Question: I have the sample DataTable working on my test server. However, for some reason the Bootstrap pagination is not rendering properly.

This is not the Bootstrap styling. Here is the code:
'''
<!DOCTYPE html>
<html>
<head>
<script src='https://ajax.googleapis.com/ajax/libs/jquery/2.2.4/jquery.min.js'></script>
<script src='https://maxcdn.bootstrapcdn.com/bootstrap/3.3.6/js/bootstrap.min.js'></script>
<link href='https://maxcdn.bootstrapcdn.com/bootstrap/3.3.6/css/bootstrap.min.css' rel='stylesheet'>
<link rel="stylesheet" href="https://cdn.datatables.net/1.10.12/css/dataTables.bootstrap.min.css">
<script src="https://cdn.datatables.net/1.10.12/js/dataTables.bootstrap.min.js" charset="utf-8"></script>
<script src="https://cdn.datatables.net/1.10.12/js/jquery.dataTables.min.js" charset="utf-8"></script>
</head>
<body>
<table id="example" class="table display" cellspacing="0" width="100%">
<thead>
<tr>
<th>Name</th>
<th>Position</th>
<th>Office</th>
<th>Age</th>
<th>Start date</th>
<th>Salary</th>
</tr>
</thead>
...
<script>
$(document).ready(function(){
$("#example").DataTable({
// "sPaginationType": "bootstrap",
});
});
</script>
'''
How can the standard Bootstrap styling be rendered in this example?
Table markup:
'''
<table id="example" class="table display" cellspacing="0" width="100%">
<thead>
<tr>
<th>User ID</th>
<th>Name</th>
<th>Company name</th>
<th>Joining date</th>
<th>Plan</th>
<th>Commission</th>
</tr>
</thead>
<tbody>
<tr>
<td>Tiger Nixon</td>
<td>System Architect</td>
<td>Edinburgh</td>
<td>61</td>
<td>2011/04/25</td>
<td>$320,800</td>
</tr>
<tr>
<td>Garrett Winters</td>
<td>Accountant</td>
<td>Tokyo</td>
<td>63</td>
<td>2011/07/25</td>
<td>$170,750</td>
</tr>
<tr>
<td>Ashton Cox</td>
<td>Junior Technical Author</td>
<td>San Francisco</td>
<td>66</td>
<td>2009/01/12</td>
<td>$86,000</td>
</tr>
<tr>
<td>Cedric Kelly</td>
<td>Senior Javascript Developer</td>
<td>Edinburgh</td>
<td>22</td>
<td>2012/03/29</td>
<td>$433,060</td>
</tr>
<tr>
<td>Airi Satou</td>
<td>Accountant</td>
<td>Tokyo</td>
<td>33</td>
<td>2008/11/28</td>
<td>$162,700</td>
</tr>
<tr>
<td>Brielle Williamson</td>
<td>Integration Specialist</td>
<td>New York</td>
<td>61</td>
<td>2012/12/02</td>
<td>$372,000</td>
</tr>
<tr>
<td>Herrod Chandler</td>
<td>Sales Assistant</td>
<td>San Francisco</td>
<td>59</td>
<td>2012/08/06</td>
<td>$137,500</td>
</tr>
<tr>
<td>Rhona Davidson</td>
<td>Integration Specialist</td>
<td>Tokyo</td>
<td>55</td>
<td>2010/10/14</td>
<td>$327,900</td>
</tr>
<tr>
<td>Colleen Hurst</td>
<td>Javascript Developer</td>
<td>San Francisco</td>
<td>39</td>
<td>2009/09/15</td>
<td>$205,500</td>
</tr>
<tr>
<td>Sonya Frost</td>
<td>Software Engineer</td>
<td>Edinburgh</td>
<td>23</td>
<td>2008/12/13</td>
<td>$103,600</td>
</tr>
<tr>
<td>Jena Gaines</td>
<td>Office Manager</td>
<td>London</td>
<td>30</td>
<td>2008/12/19</td>
<td>$90,560</td>
</tr>
<tr>
<td>Quinn Flynn</td>
<td>Support Lead</td>
<td>Edinburgh</td>
<td>22</td>
<td>2013/03/03</td>
<td>$342,000</td>
</tr>
<tr>
<td>Charde Marshall</td>
<td>Regional Director</td>
<td>San Francisco</td>
<td>36</td>
<td>2008/10/16</td>
<td>$470,600</td>
</tr>
<tr>
<td>Haley Kennedy</td>
<td>Senior Marketing Designer</td>
<td>London</td>
<td>43</td>
<td>2012/12/18</td>
<td>$313,500</td>
</tr>
<tr>
<td>Tatyana Fitzpatrick</td>
<td>Regional Director</td>
<td>London</td>
<td>19</td>
<td>2010/03/17</td>
<td>$385,750</td>
</tr>
<tr>
<td>Michael Silva</td>
<td>Marketing Designer</td>
<td>London</td>
<td>66</td>
<td>2012/11/27</td>
<td>$198,500</td>
</tr>
<tr>
<td>Paul Byrd</td>
<td>Chief Financial Officer (CFO)</td>
<td>New York</td>
<td>64</td>
<td>2010/06/09</td>
<td>$725,000</td>
</tr>
<tr>
<td>Gloria Little</td>
<td>Systems Administrator</td>
<td>New York</td>
<td>59</td>
<td>2009/04/10</td>
<td>$237,500</td>
</tr>
<tr>
<td>Bradley Greer</td>
<td>Software Engineer</td>
<td>London</td>
<td>41</td>
<td>2012/10/13</td>
<td>$132,000</td>
</tr>
<tr>
<td>Dai Rios</td>
<td>Personnel Lead</td>
<td>Edinburgh</td>
<td>35</td>
<td>2012/09/26</td>
<td>$217,500</td>
</tr>
<tr>
<td>Jenette Caldwell</td>
<td>Development Lead</td>
<td>New York</td>
<td>30</td>
<td>2011/09/03</td>
<td>$345,000</td>
</tr>
<tr>
<td>Yuri Berry</td>
<td>Chief Marketing Officer (CMO)</td>
<td>New York</td>
<td>40</td>
<td>2009/06/25</td>
<td>$675,000</td>
</tr>
<tr>
<td>Caesar Vance</td>
<td>Pre-Sales Support</td>
<td>New York</td>
<td>21</td>
<td>2011/12/12</td>
<td>$106,450</td>
</tr>
<tr>
<td>Doris Wilder</td>
<td>Sales Assistant</td>
<td>Sidney</td>
<td>23</td>
<td>2010/09/20</td>
<td>$85,600</td>
</tr>
<tr>
<td>Angelica Ramos</td>
<td>Chief Executive Officer (CEO)</td>
<td>London</td>
<td>47</td>
<td>2009/10/09</td>
<td>$1,200,000</td>
</tr>
<tr>
<td>Gavin Joyce</td>
<td>Developer</td>
<td>Edinburgh</td>
<td>42</td>
<td>2010/12/22</td>
<td>$92,575</td>
</tr>
<tr>
<td>Jennifer Chang</td>
<td>Regional Director</td>
<td>Singapore</td>
<td>28</td>
<td>2010/11/14</td>
<td>$357,650</td>
</tr>
<tr>
<td>Brenden Wagner</td>
<td>Software Engineer</td>
<td>San Francisco</td>
<td>28</td>
<td>2011/06/07</td>
<td>$206,850</td>
</tr>
<tr>
<td>Fiona Green</td>
<td>Chief Operating Officer (COO)</td>
<td>San Francisco</td>
<td>48</td>
<td>2010/03/11</td>
<td>$850,000</td>
</tr>
<tr>
<td>Shou Itou</td>
<td>Regional Marketing</td>
<td>Tokyo</td>
<td>20</td>
<td>2011/08/14</td>
<td>$163,000</td>
</tr>
<tr>
<td>Michelle House</td>
<td>Integration Specialist</td>
<td>Sidney</td>
<td>37</td>
<td>2011/06/02</td>
<td>$95,400</td>
</tr>
<tr>
<td>Suki Burks</td>
<td>Developer</td>
<td>London</td>
<td>53</td>
<td>2009/10/22</td>
<td>$114,500</td>
</tr>
<tr>
<td>Prescott Bartlett</td>
<td>Technical Author</td>
<td>London</td>
<td>27</td>
<td>2011/05/07</td>
<td>$145,000</td>
</tr>
<tr>
<td>Gavin Cortez</td>
<td>Team Leader</td>
<td>San Francisco</td>
<td>22</td>
<td>2008/10/26</td>
<td>$235,500</td>
</tr>
<tr>
<td>Martena Mccray</td>
<td>Post-Sales support</td>
<td>Edinburgh</td>
<td>46</td>
<td>2011/03/09</td>
<td>$324,050</td>
</tr>
<tr>
<td>Unity Butler</td>
<td>Marketing Designer</td>
<td>San Francisco</td>
<td>47</td>
<td>2009/12/09</td>
<td>$85,675</td>
</tr>
<tr>
<td>Howard Hatfield</td>
<td>Office Manager</td>
<td>San Francisco</td>
<td>51</td>
<td>2008/12/16</td>
<td>$164,500</td>
</tr>
<tr>
<td>Hope Fuentes</td>
<td>Secretary</td>
<td>San Francisco</td>
<td>41</td>
<td>2010/02/12</td>
<td>$109,850</td>
</tr>
<tr>
<td>Vivian Harrell</td>
<td>Financial Controller</td>
<td>San Francisco</td>
<td>62</td>
<td>2009/02/14</td>
<td>$452,500</td>
</tr>
<tr>
<td>Timothy Mooney</td>
<td>Office Manager</td>
<td>London</td>
<td>37</td>
<td>2008/12/11</td>
<td>$136,200</td>
</tr>
<tr>
<td>Jackson Bradshaw</td>
<td>Director</td>
<td>New York</td>
<td>65</td>
<td>2008/09/26</td>
<td>$645,750</td>
</tr>
<tr>
<td>Olivia Liang</td>
<td>Support Engineer</td>
<td>Singapore</td>
<td>64</td>
<td>2011/02/03</td>
<td>$234,500</td>
</tr>
<tr>
<td>Bruno Nash</td>
<td>Software Engineer</td>
<td>London</td>
<td>38</td>
<td>2011/05/03</td>
<td>$163,500</td>
</tr>
<tr>
<td>Sakura Yamamoto</td>
<td>Support Engineer</td>
<td>Tokyo</td>
<td>37</td>
<td>2009/08/19</td>
<td>$139,575</td>
</tr>
<tr>
<td>Thor Walton</td>
<td>Developer</td>
<td>New York</td>
<td>61</td>
<td>2013/08/11</td>
<td>$98,540</td>
</tr>
<tr>
<td>Finn Camacho</td>
<td>Support Engineer</td>
<td>San Francisco</td>
<td>47</td>
<td>2009/07/07</td>
<td>$87,500</td>
</tr>
<tr>
<td>Serge Baldwin</td>
<td>Data Coordinator</td>
<td>Singapore</td>
<td>64</td>
<td>2012/04/09</td>
<td>$138,575</td>
</tr>
<tr>
<td>Zenaida Frank</td>
<td>Software Engineer</td>
<td>New York</td>
<td>63</td>
<td>2010/01/04</td>
<td>$125,250</td>
</tr>
<tr>
<td>Zorita Serrano</td>
<td>Software Engineer</td>
<td>San Francisco</td>
<td>56</td>
<td>2012/06/01</td>
<td>$115,000</td>
</tr>
<tr>
<td>Jennifer Acosta</td>
<td>Junior Javascript Developer</td>
<td>Edinburgh</td>
<td>43</td>
<td>2013/02/01</td>
<td>$75,650</td>
</tr>
<tr>
<td>Cara Stevens</td>
<td>Sales Assistant</td>
<td>New York</td>
<td>46</td>
<td>2011/12/06</td>
<td>$145,600</td>
</tr>
<tr>
<td>Hermione Butler</td>
<td>Regional Director</td>
<td>London</td>
<td>47</td>
<td>2011/03/21</td>
<td>$356,250</td>
</tr>
<tr>
<td>Lael Greer</td>
<td>Systems Administrator</td>
<td>London</td>
<td>21</td>
<td>2009/02/27</td>
<td>$103,500</td>
</tr>
<tr>
<td>Jonas Alexander</td>
<td>Developer</td>
<td>San Francisco</td>
<td>30</td>
<td>2010/07/14</td>
<td>$86,500</td>
</tr>
<tr>
<td>Shad Decker</td>
<td>Regional Director</td>
<td>Edinburgh</td>
<td>51</td>
<td>2008/11/13</td>
<td>$183,000</td>
</tr>
<tr>
<td>Michael Bruce</td>
<td>Javascript Developer</td>
<td>Singapore</td>
<td>29</td>
<td>2011/06/27</td>
<td>$183,000</td>
</tr>
<tr>
<td>Donna Snider</td>
<td>Customer Support</td>
<td>New York</td>
<td>27</td>
<td>2011/01/25</td>
<td>$112,000</td>
</tr>
</tbody>
</table>
'''
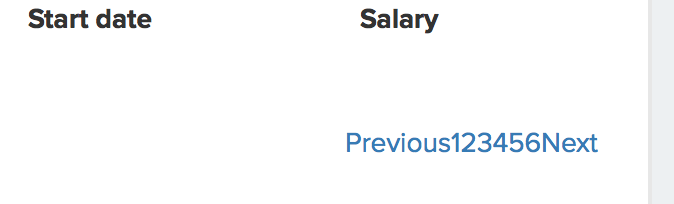
Answer: '''
<script src='https://code.jquery.com/jquery-1.12.3.js'></script>
<script src='https://cdn.datatables.net/1.10.12/js/jquery.dataTables.min.js'></script>
<script src="https://cdn.datatables.net/1.10.12/js/dataTables.bootstrap.min.js" charset="utf-8"></script>
<link rel="stylesheet" href="https://maxcdn.bootstrapcdn.com/bootstrap/3.3.6/css/bootstrap.min.css">
<link rel="stylesheet" href="https://cdn.datatables.net/1.10.12/css/dataTables.bootstrap.min.css">
<link rel="stylesheet" href="https://cdn.datatables.net/responsive/2.1.0/css/responsive.bootstrap.min.css">
'''
for using datatable Just follow this example:
<URL>
'''
<!DOCTYPE html>
<html>
<head>
<script src='https://code.jquery.com/jquery-1.12.3.js'></script>
<script src='https://cdn.datatables.net/1.10.12/js/jquery.dataTables.min.js'></script>
<script src="https://cdn.datatables.net/1.10.12/js/dataTables.bootstrap.min.js" charset="utf-8"></script>
<link rel="stylesheet" href="https://maxcdn.bootstrapcdn.com/bootstrap/3.3.6/css/bootstrap.min.css">
<link rel="stylesheet" href="https://cdn.datatables.net/1.10.12/css/dataTables.bootstrap.min.css">
<link rel="stylesheet" href="https://cdn.datatables.net/responsive/2.1.0/css/responsive.bootstrap.min.css">
<script>
$(document).ready(function(){
$("#example").DataTable({
// "sPaginationType": "bootstrap",
});
});
</script>
</head>
<body>
<table id="example" class="table table-striped table-bordered" cellspacing="0" width="100%">
<thead>
<tr>
<th>User ID</th>
<th>Name</th>
<th>Company name</th>
<th>Joining date</th>
<th>Plan</th>
<th>Commission</th>
</tr>
</thead>
<tbody>
<tr>
<td>Tiger Nixon</td>
<td>System Architect</td>
<td>Edinburgh</td>
<td>61</td>
<td>2011/04/25</td>
<td>$320,800</td>
</tr>
<tr>
<td>Garrett Winters</td>
<td>Accountant</td>
<td>Tokyo</td>
<td>63</td>
<td>2011/07/25</td>
<td>$170,750</td>
</tr>
<tr>
<td>Ashton Cox</td>
<td>Junior Technical Author</td>
<td>San Francisco</td>
<td>66</td>
<td>2009/01/12</td>
<td>$86,000</td>
</tr>
<tr>
<td>Cedric Kelly</td>
<td>Senior Javascript Developer</td>
<td>Edinburgh</td>
<td>22</td>
<td>2012/03/29</td>
<td>$433,060</td>
</tr>
<tr>
<td>Airi Satou</td>
<td>Accountant</td>
<td>Tokyo</td>
<td>33</td>
<td>2008/11/28</td>
<td>$162,700</td>
</tr>
<tr>
<td>Brielle Williamson</td>
<td>Integration Specialist</td>
<td>New York</td>
<td>61</td>
<td>2012/12/02</td>
<td>$372,000</td>
</tr>
<tr>
<td>Herrod Chandler</td>
<td>Sales Assistant</td>
<td>San Francisco</td>
<td>59</td>
<td>2012/08/06</td>
<td>$137,500</td>
</tr>
<tr>
<td>Rhona Davidson</td>
<td>Integration Specialist</td>
<td>Tokyo</td>
<td>55</td>
<td>2010/10/14</td>
<td>$327,900</td>
</tr>
<tr>
<td>Colleen Hurst</td>
<td>Javascript Developer</td>
<td>San Francisco</td>
<td>39</td>
<td>2009/09/15</td>
<td>$205,500</td>
</tr>
<tr>
<td>Sonya Frost</td>
<td>Software Engineer</td>
<td>Edinburgh</td>
<td>23</td>
<td>2008/12/13</td>
<td>$103,600</td>
</tr>
<tr>
<td>Jena Gaines</td>
<td>Office Manager</td>
<td>London</td>
<td>30</td>
<td>2008/12/19</td>
<td>$90,560</td>
</tr>
<tr>
<td>Quinn Flynn</td>
<td>Support Lead</td>
<td>Edinburgh</td>
<td>22</td>
<td>2013/03/03</td>
<td>$342,000</td>
</tr>
<tr>
<td>Charde Marshall</td>
<td>Regional Director</td>
<td>San Francisco</td>
<td>36</td>
<td>2008/10/16</td>
<td>$470,600</td>
</tr>
<tr>
<td>Haley Kennedy</td>
<td>Senior Marketing Designer</td>
<td>London</td>
<td>43</td>
<td>2012/12/18</td>
<td>$313,500</td>
</tr>
<tr>
<td>Tatyana Fitzpatrick</td>
<td>Regional Director</td>
<td>London</td>
<td>19</td>
<td>2010/03/17</td>
<td>$385,750</td>
</tr>
<tr>
<td>Michael Silva</td>
<td>Marketing Designer</td>
<td>London</td>
<td>66</td>
<td>2012/11/27</td>
<td>$198,500</td>
</tr>
<tr>
<td>Paul Byrd</td>
<td>Chief Financial Officer (CFO)</td>
<td>New York</td>
<td>64</td>
<td>2010/06/09</td>
<td>$725,000</td>
</tr>
<tr>
<td>Gloria Little</td>
<td>Systems Administrator</td>
<td>New York</td>
<td>59</td>
<td>2009/04/10</td>
<td>$237,500</td>
</tr>
<tr>
<td>Bradley Greer</td>
<td>Software Engineer</td>
<td>London</td>
<td>41</td>
<td>2012/10/13</td>
<td>$132,000</td>
</tr>
<tr>
<td>Dai Rios</td>
<td>Personnel Lead</td>
<td>Edinburgh</td>
<td>35</td>
<td>2012/09/26</td>
<td>$217,500</td>
</tr>
<tr>
<td>Jenette Caldwell</td>
<td>Development Lead</td>
<td>New York</td>
<td>30</td>
<td>2011/09/03</td>
<td>$345,000</td>
</tr>
<tr>
<td>Yuri Berry</td>
<td>Chief Marketing Officer (CMO)</td>
<td>New York</td>
<td>40</td>
<td>2009/06/25</td>
<td>$675,000</td>
</tr>
<tr>
<td>Caesar Vance</td>
<td>Pre-Sales Support</td>
<td>New York</td>
<td>21</td>
<td>2011/12/12</td>
<td>$106,450</td>
</tr>
<tr>
<td>Doris Wilder</td>
<td>Sales Assistant</td>
<td>Sidney</td>
<td>23</td>
<td>2010/09/20</td>
<td>$85,600</td>
</tr>
<tr>
<td>Angelica Ramos</td>
<td>Chief Executive Officer (CEO)</td>
<td>London</td>
<td>47</td>
<td>2009/10/09</td>
<td>$1,200,000</td>
</tr>
<tr>
<td>Gavin Joyce</td>
<td>Developer</td>
<td>Edinburgh</td>
<td>42</td>
<td>2010/12/22</td>
<td>$92,575</td>
</tr>
<tr>
<td>Jennifer Chang</td>
<td>Regional Director</td>
<td>Singapore</td>
<td>28</td>
<td>2010/11/14</td>
<td>$357,650</td>
</tr>
<tr>
<td>Brenden Wagner</td>
<td>Software Engineer</td>
<td>San Francisco</td>
<td>28</td>
<td>2011/06/07</td>
<td>$206,850</td>
</tr>
<tr>
<td>Fiona Green</td>
<td>Chief Operating Officer (COO)</td>
<td>San Francisco</td>
<td>48</td>
<td>2010/03/11</td>
<td>$850,000</td>
</tr>
<tr>
<td>Shou Itou</td>
<td>Regional Marketing</td>
<td>Tokyo</td>
<td>20</td>
<td>2011/08/14</td>
<td>$163,000</td>
</tr>
<tr>
<td>Michelle House</td>
<td>Integration Specialist</td>
<td>Sidney</td>
<td>37</td>
<td>2011/06/02</td>
<td>$95,400</td>
</tr>
<tr>
<td>Suki Burks</td>
<td>Developer</td>
<td>London</td>
<td>53</td>
<td>2009/10/22</td>
<td>$114,500</td>
</tr>
<tr>
<td>Prescott Bartlett</td>
<td>Technical Author</td>
<td>London</td>
<td>27</td>
<td>2011/05/07</td>
<td>$145,000</td>
</tr>
<tr>
<td>Gavin Cortez</td>
<td>Team Leader</td>
<td>San Francisco</td>
<td>22</td>
<td>2008/10/26</td>
<td>$235,500</td>
</tr>
<tr>
<td>Martena Mccray</td>
<td>Post-Sales support</td>
<td>Edinburgh</td>
<td>46</td>
<td>2011/03/09</td>
<td>$324,050</td>
</tr>
<tr>
<td>Unity Butler</td>
<td>Marketing Designer</td>
<td>San Francisco</td>
<td>47</td>
<td>2009/12/09</td>
<td>$85,675</td>
</tr>
<tr>
<td>Howard Hatfield</td>
<td>Office Manager</td>
<td>San Francisco</td>
<td>51</td>
<td>2008/12/16</td>
<td>$164,500</td>
</tr>
<tr>
<td>Hope Fuentes</td>
<td>Secretary</td>
<td>San Francisco</td>
<td>41</td>
<td>2010/02/12</td>
<td>$109,850</td>
</tr>
<tr>
<td>Vivian Harrell</td>
<td>Financial Controller</td>
<td>San Francisco</td>
<td>62</td>
<td>2009/02/14</td>
<td>$452,500</td>
</tr>
<tr>
<td>Timothy Mooney</td>
<td>Office Manager</td>
<td>London</td>
<td>37</td>
<td>2008/12/11</td>
<td>$136,200</td>
</tr>
<tr>
<td>Jackson Bradshaw</td>
<td>Director</td>
<td>New York</td>
<td>65</td>
<td>2008/09/26</td>
<td>$645,750</td>
</tr>
<tr>
<td>Olivia Liang</td>
<td>Support Engineer</td>
<td>Singapore</td>
<td>64</td>
<td>2011/02/03</td>
<td>$234,500</td>
</tr>
<tr>
<td>Bruno Nash</td>
<td>Software Engineer</td>
<td>London</td>
<td>38</td>
<td>2011/05/03</td>
<td>$163,500</td>
</tr>
<tr>
<td>Sakura Yamamoto</td>
<td>Support Engineer</td>
<td>Tokyo</td>
<td>37</td>
<td>2009/08/19</td>
<td>$139,575</td>
</tr>
<tr>
<td>Thor Walton</td>
<td>Developer</td>
<td>New York</td>
<td>61</td>
<td>2013/08/11</td>
<td>$98,540</td>
</tr>
<tr>
<td>Finn Camacho</td>
<td>Support Engineer</td>
<td>San Francisco</td>
<td>47</td>
<td>2009/07/07</td>
<td>$87,500</td>
</tr>
<tr>
<td>Serge Baldwin</td>
<td>Data Coordinator</td>
<td>Singapore</td>
<td>64</td>
<td>2012/04/09</td>
<td>$138,575</td>
</tr>
<tr>
<td>Zenaida Frank</td>
<td>Software Engineer</td>
<td>New York</td>
<td>63</td>
<td>2010/01/04</td>
<td>$125,250</td>
</tr>
<tr>
<td>Zorita Serrano</td>
<td>Software Engineer</td>
<td>San Francisco</td>
<td>56</td>
<td>2012/06/01</td>
<td>$115,000</td>
</tr>
<tr>
<td>Jennifer Acosta</td>
<td>Junior Javascript Developer</td>
<td>Edinburgh</td>
<td>43</td>
<td>2013/02/01</td>
<td>$75,650</td>
</tr>
<tr>
<td>Cara Stevens</td>
<td>Sales Assistant</td>
<td>New York</td>
<td>46</td>
<td>2011/12/06</td>
<td>$145,600</td>
</tr>
<tr>
<td>Hermione Butler</td>
<td>Regional Director</td>
<td>London</td>
<td>47</td>
<td>2011/03/21</td>
<td>$356,250</td>
</tr>
<tr>
<td>Lael Greer</td>
<td>Systems Administrator</td>
<td>London</td>
<td>21</td>
<td>2009/02/27</td>
<td>$103,500</td>
</tr>
<tr>
<td>Jonas Alexander</td>
<td>Developer</td>
<td>San Francisco</td>
<td>30</td>
<td>2010/07/14</td>
<td>$86,500</td>
</tr>
<tr>
<td>Shad Decker</td>
<td>Regional Director</td>
<td>Edinburgh</td>
<td>51</td>
<td>2008/11/13</td>
<td>$183,000</td>
</tr>
<tr>
<td>Michael Bruce</td>
<td>Javascript Developer</td>
<td>Singapore</td>
<td>29</td>
<td>2011/06/27</td>
<td>$183,000</td>
</tr>
<tr>
<td>Donna Snider</td>
<td>Customer Support</td>
<td>New York</td>
<td>27</td>
<td>2011/01/25</td>
<td>$112,000</td>
</tr>
</tbody>
</table>
'''